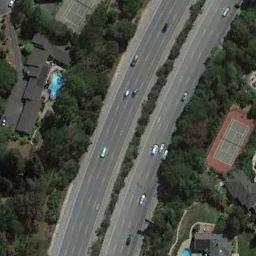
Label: tennis_court